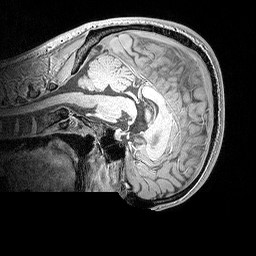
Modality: MP2RAGE
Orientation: sagittal
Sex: male
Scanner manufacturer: siemens
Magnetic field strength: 3 T
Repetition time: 5 s
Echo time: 0.00292 s